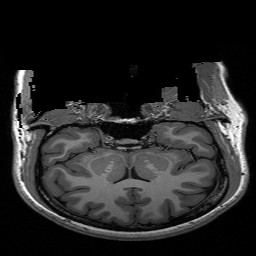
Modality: T1w
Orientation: sagittal
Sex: female